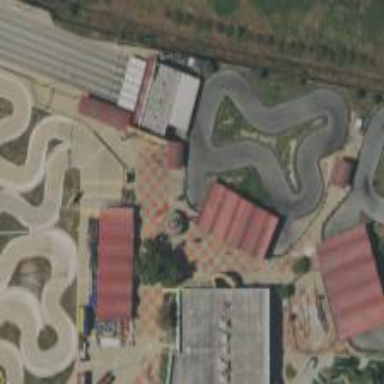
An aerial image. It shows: Karting track for leisure and sport.